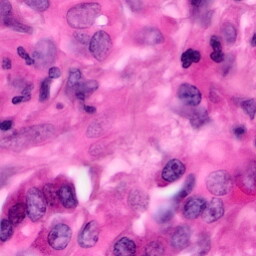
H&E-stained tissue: Pancreatic